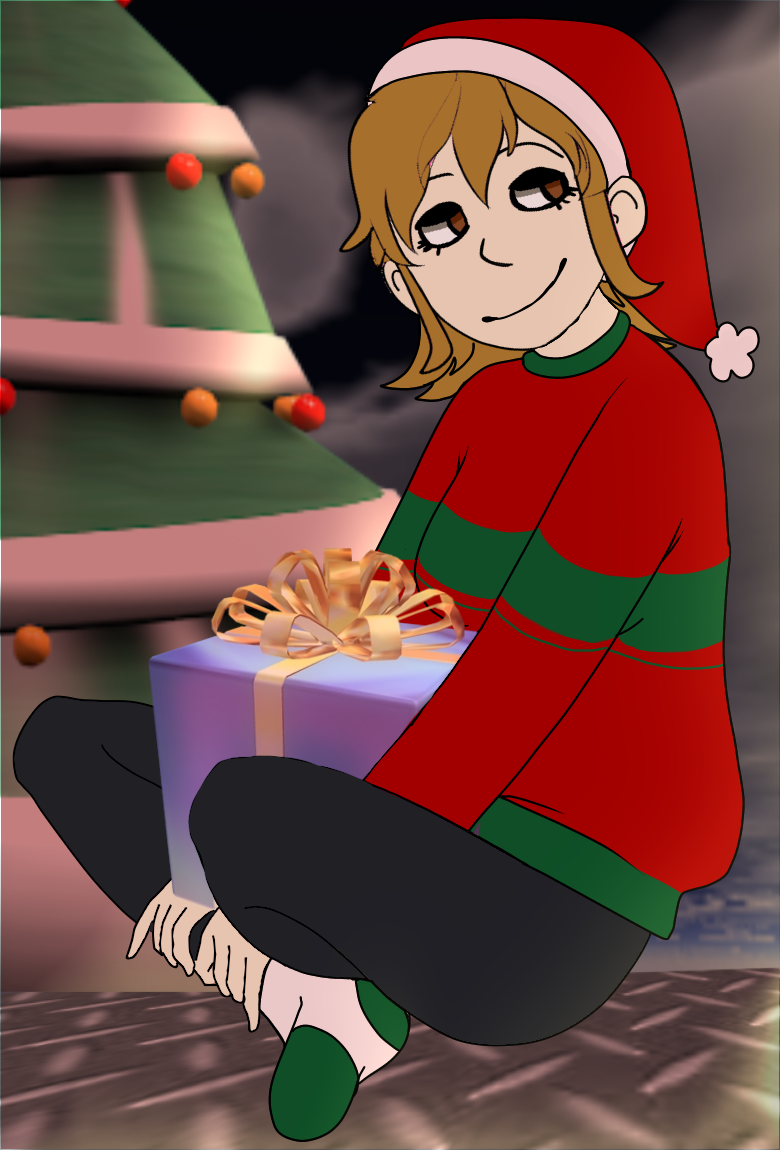
Label: 5_Wojak_with_Background